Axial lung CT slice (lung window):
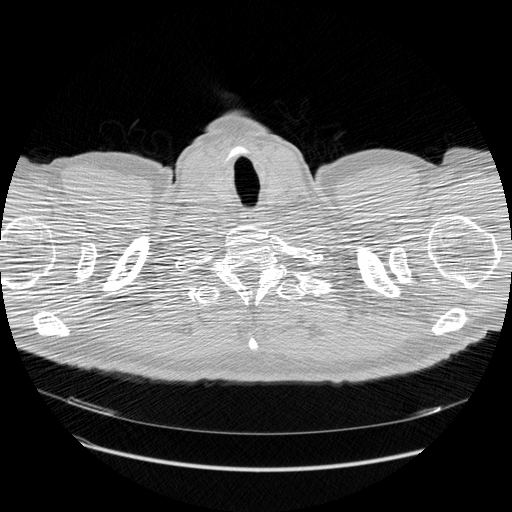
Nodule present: no